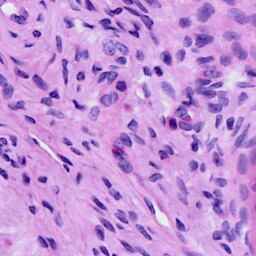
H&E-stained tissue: Cervix